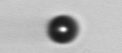
Label: bead